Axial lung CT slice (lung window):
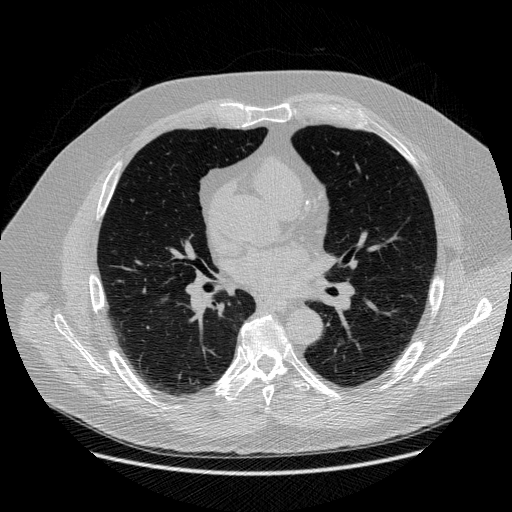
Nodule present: no